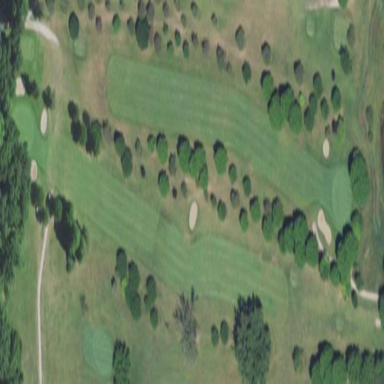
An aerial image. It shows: Rough grassy area used for golf.